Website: macys
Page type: billing-address
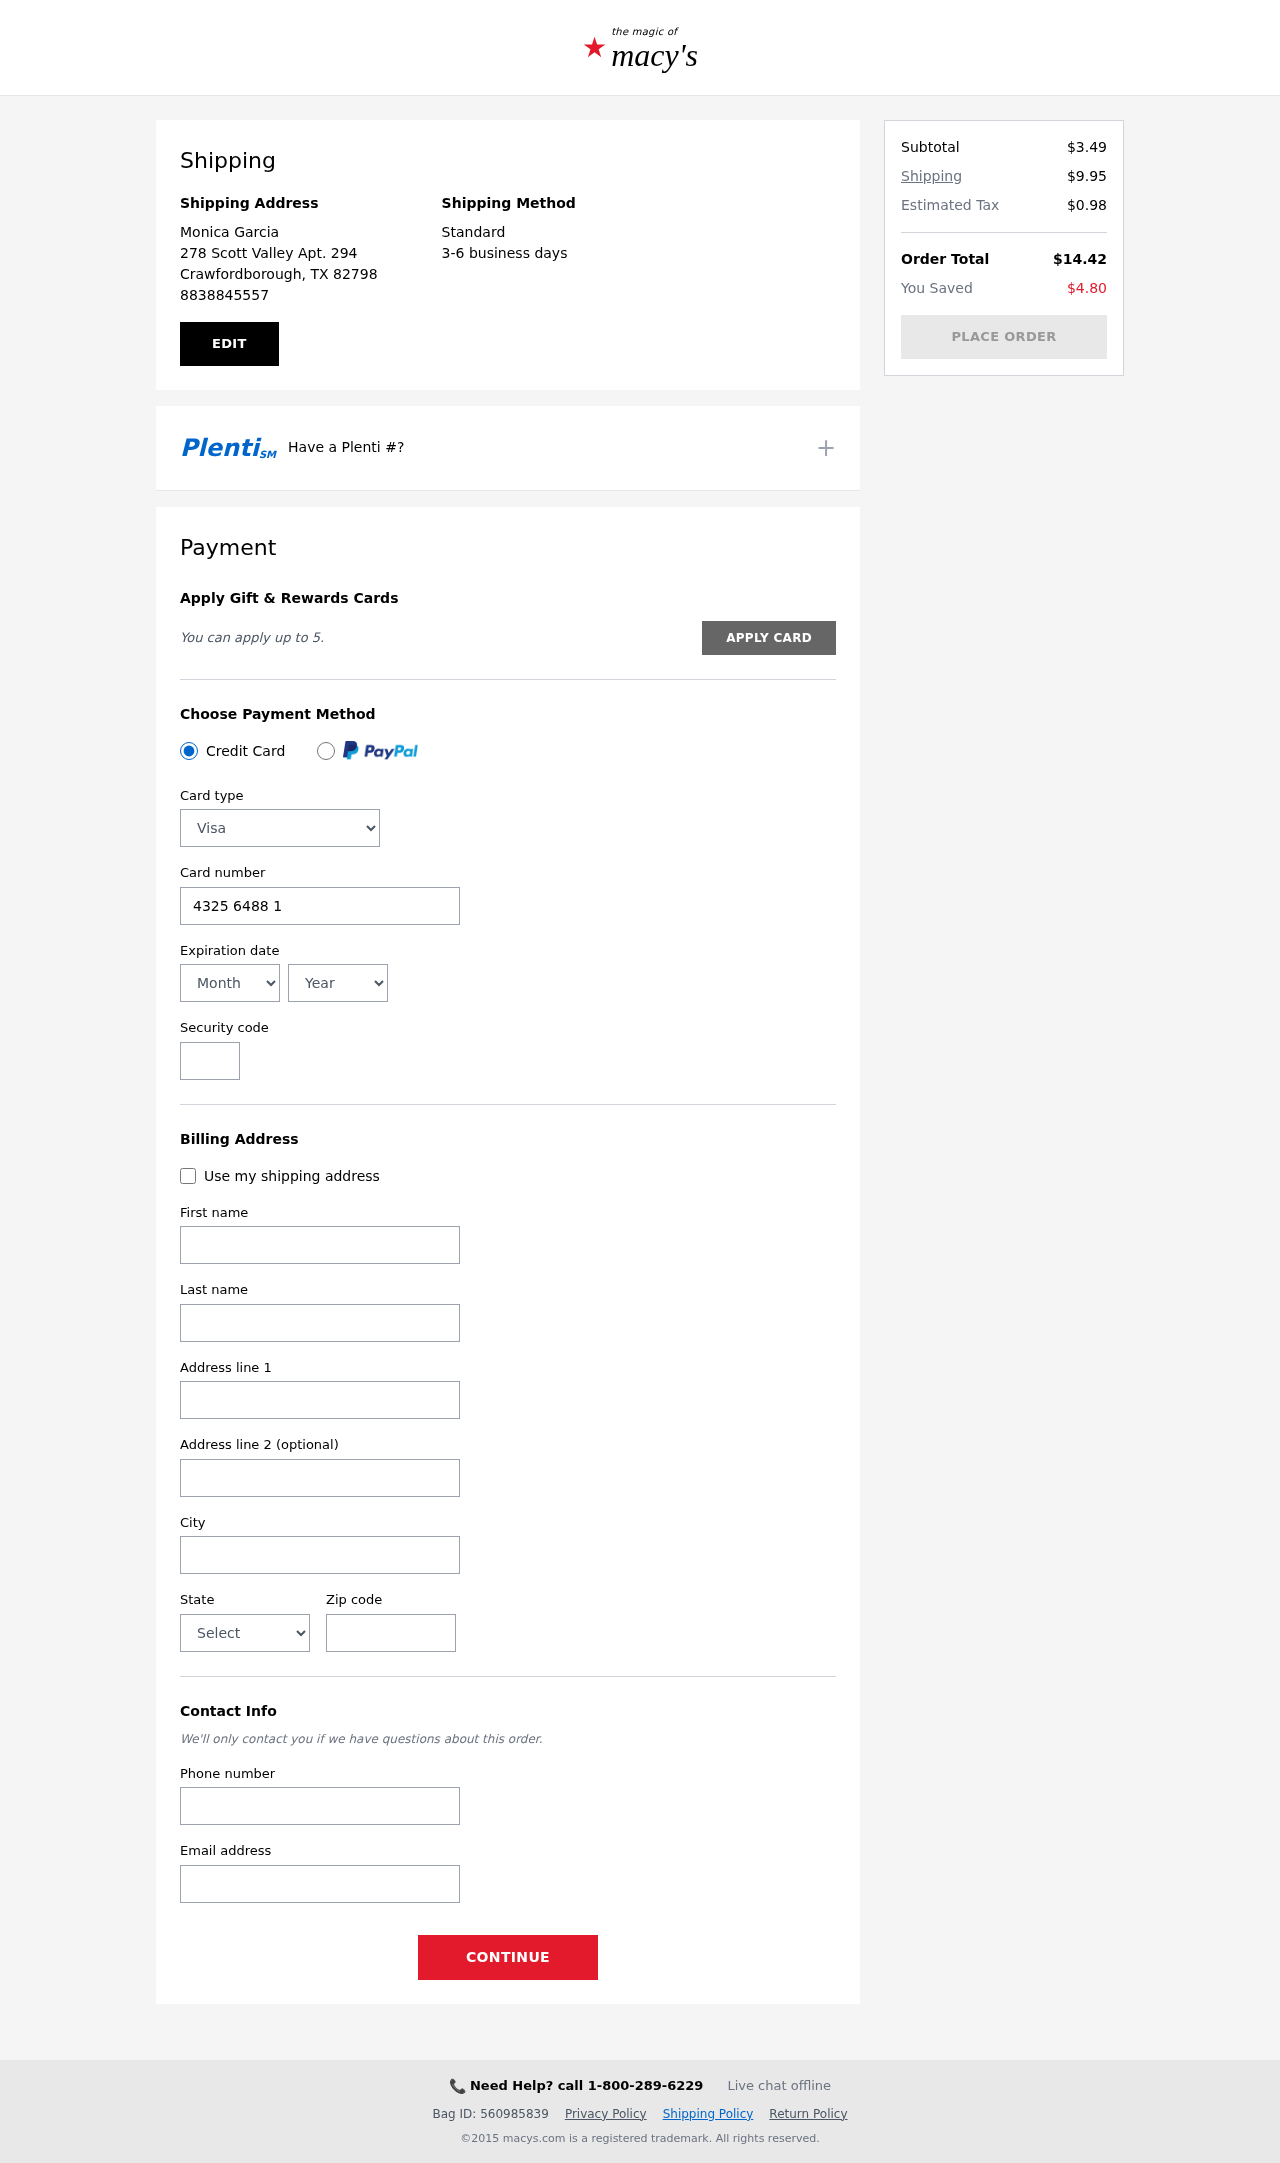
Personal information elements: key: PII_CARD_CVV
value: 024
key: PII_CARD_EXPIRY_MONTH
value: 04
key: PII_CARD_EXPIRY_YEAR
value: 28
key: PII_CARD_NUMBER
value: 4325 6488 1218 2125
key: PII_CARD_TYPE
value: Visa
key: PII_CITY
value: Crawfordborough
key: PII_CITY_STATE_ZIP
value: Crawfordborough, TX 82798
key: PII_EMAIL
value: monicagarcia@yahoo.com
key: PII_FIRSTNAME
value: Monica
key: PII_FULLNAME
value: Monica Garcia
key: PII_LASTNAME
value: Garcia
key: PII_PHONE
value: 8838845557
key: PII_POSTCODE
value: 82798
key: PII_STATE
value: Texas
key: PII_STREET
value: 278 Scott Valley Apt. 294
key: PII_STREET2
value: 7606 Martinez Court
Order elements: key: ORDER_SUBTOTAL
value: $3.49
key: ORDER_SHIPPING_COST
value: $9.95
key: ORDER_TAX
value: $0.98
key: ORDER_TOTAL
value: $14.42
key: ORDER_SAVINGS
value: $4.80